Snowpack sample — Snodgrass Mountain, Crested Butte, Colorado (2/4/25, 12:06 PM MST)
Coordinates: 38.923, -106.968
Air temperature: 35 °F
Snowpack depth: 80 cm
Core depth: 50 cm
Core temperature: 30.2 °F
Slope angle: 14°, slope face: 78°
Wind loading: low
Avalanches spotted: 0
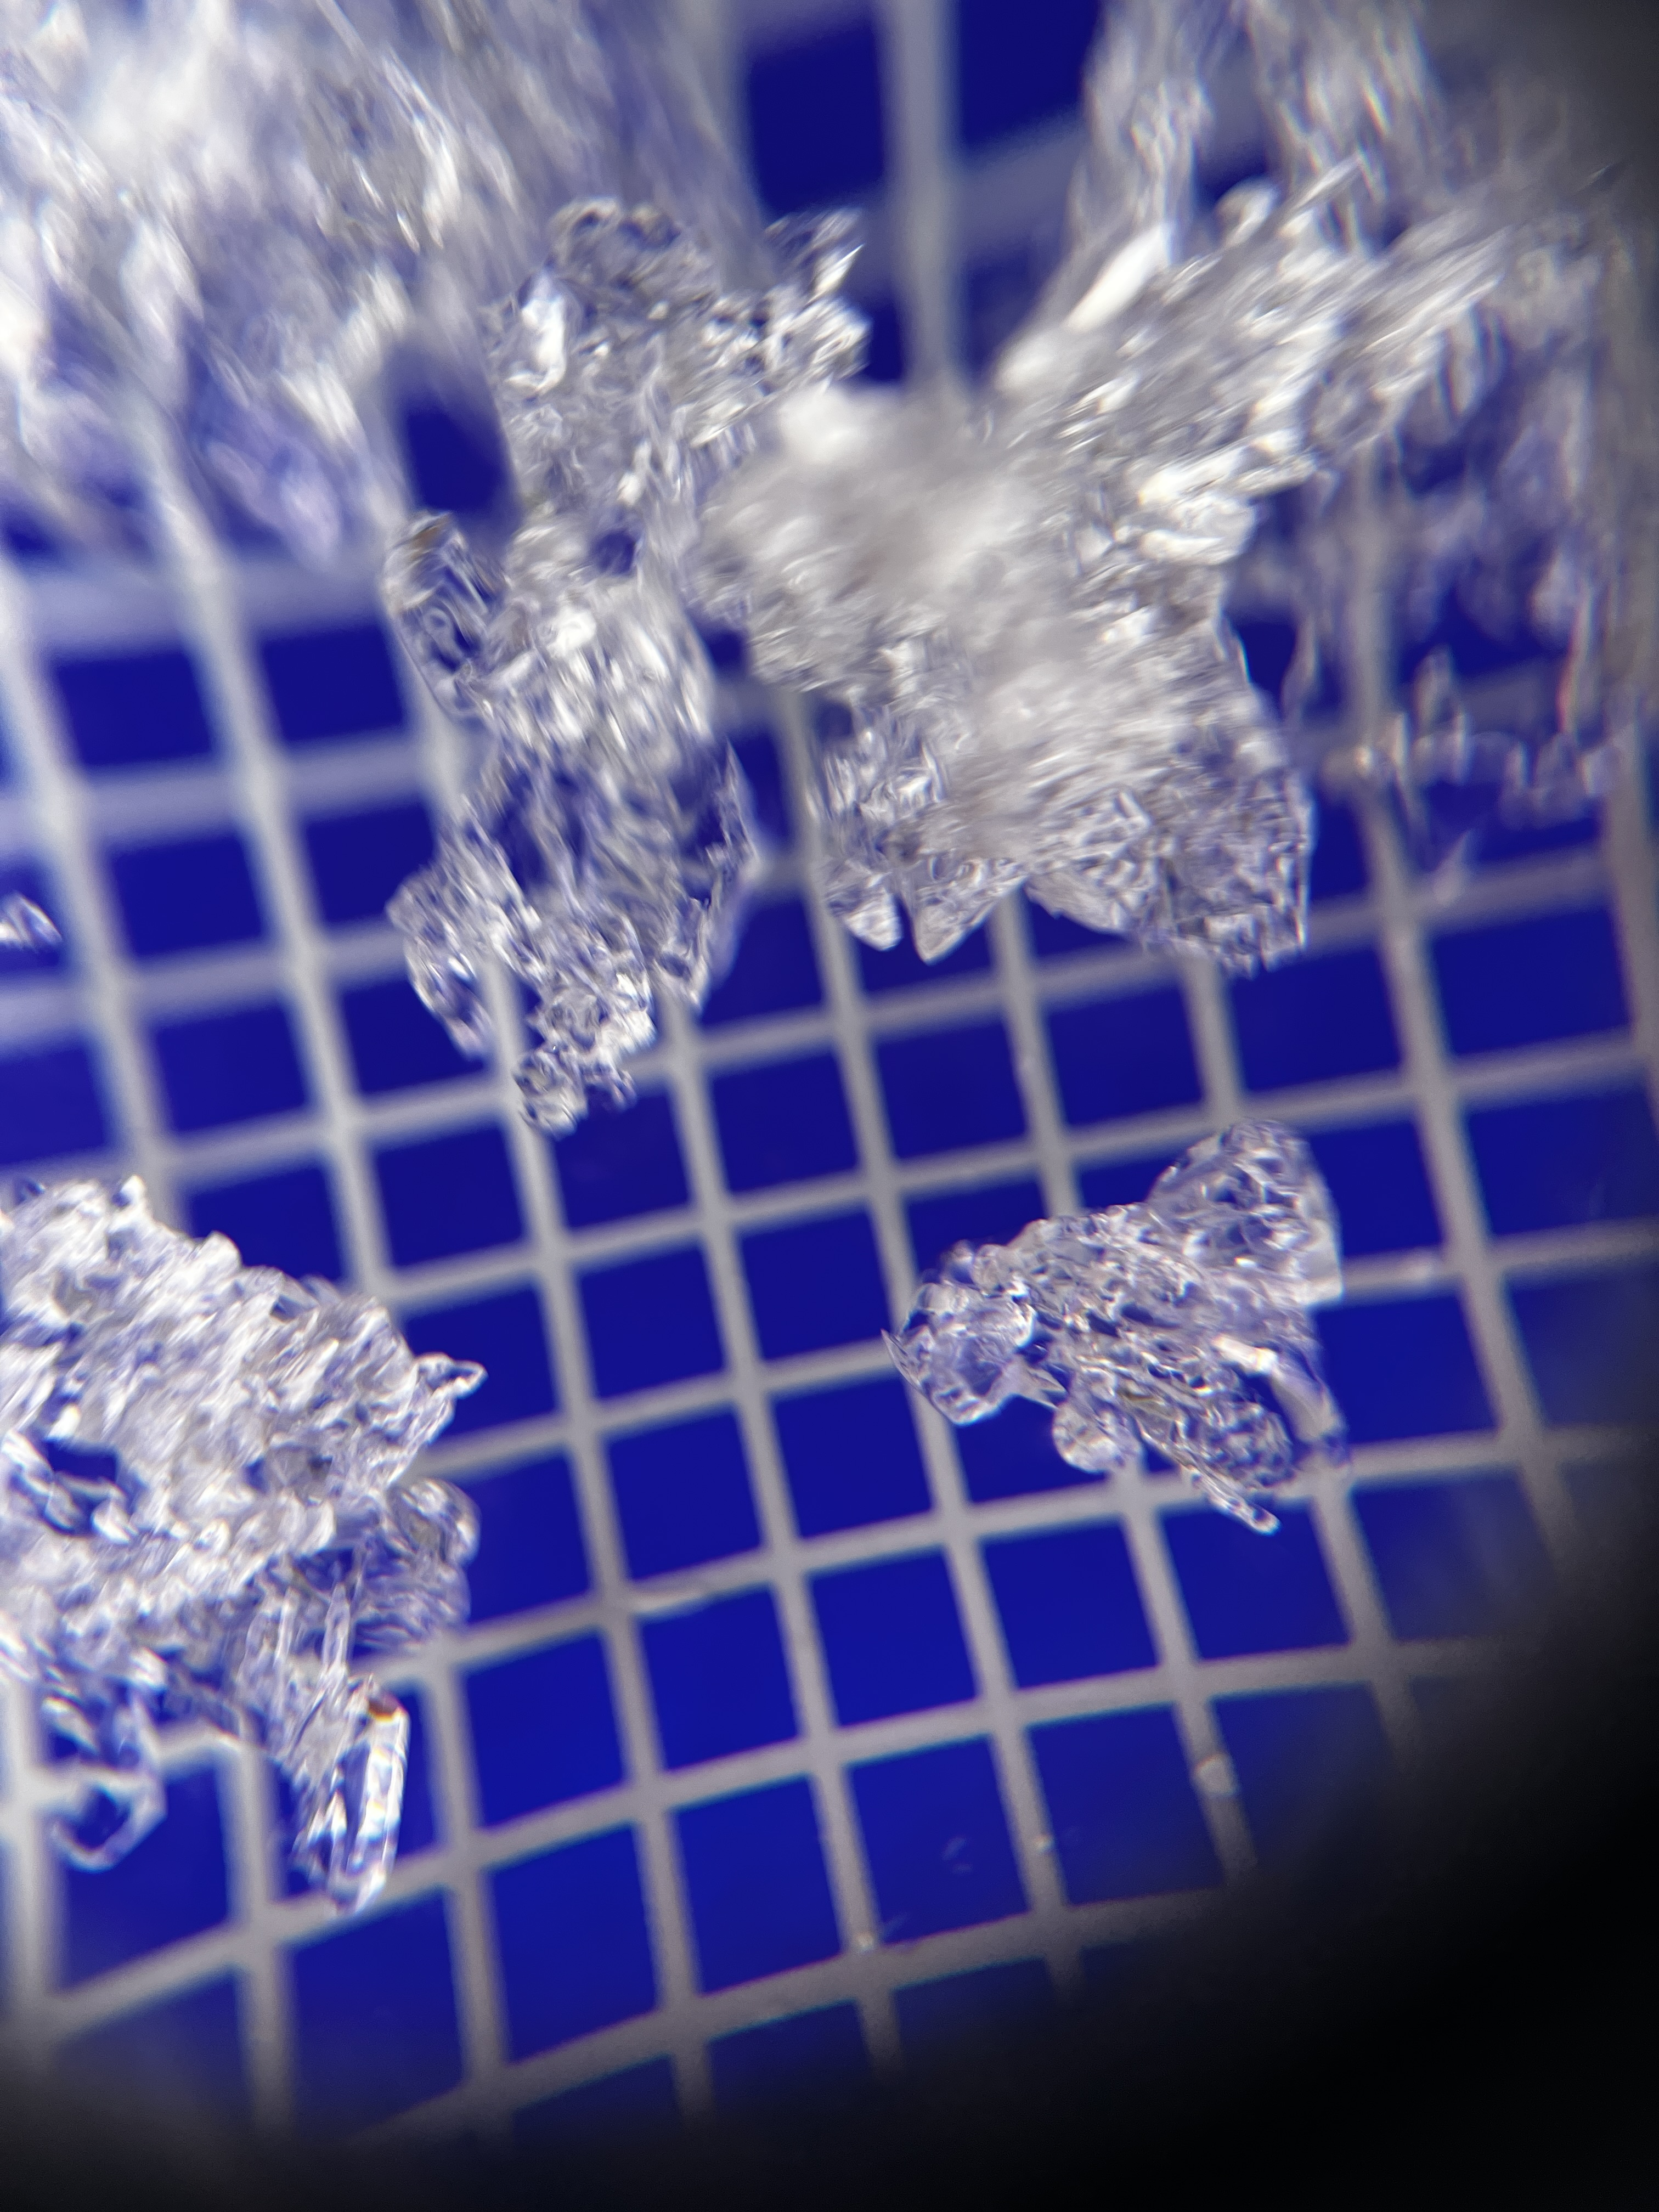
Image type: magnified_profile
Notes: No avalanches nearby, unusually warm weather for the last month reported by residents, Collected 25 yards from treeline